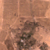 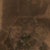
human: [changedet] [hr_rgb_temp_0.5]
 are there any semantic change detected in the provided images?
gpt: The area appears the same.